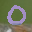
Label: 0